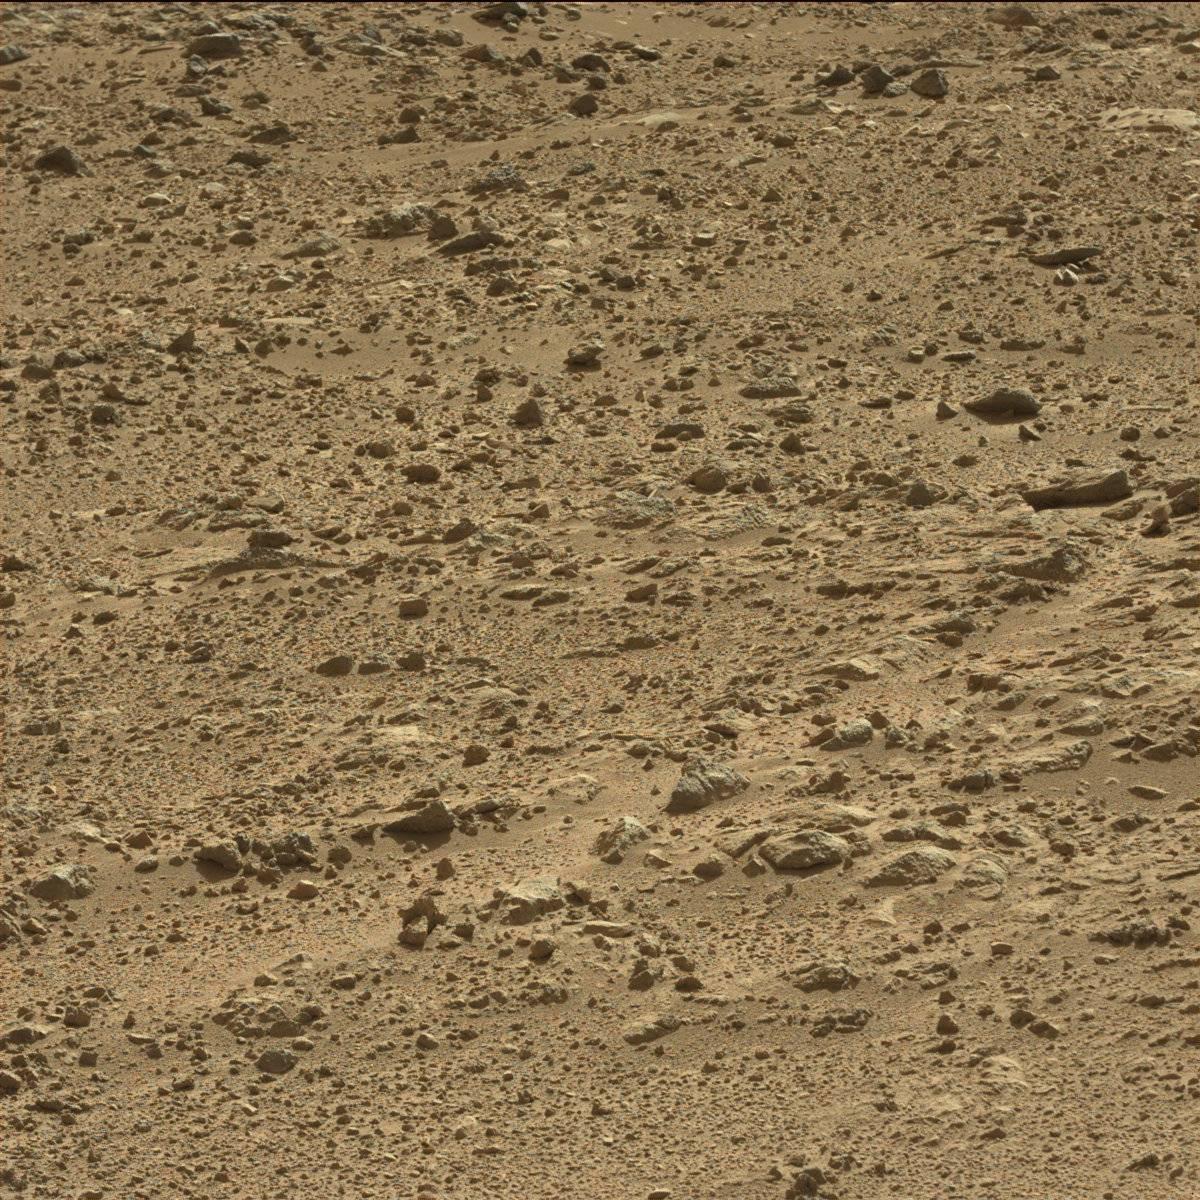
Terrain classes present: Bedrock, Sand / Soil